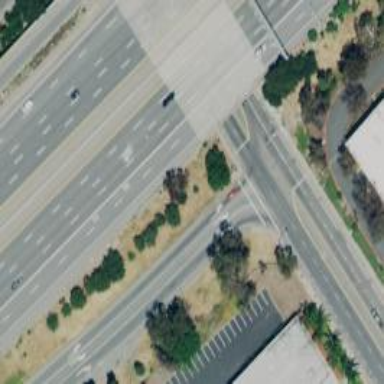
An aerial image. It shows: Solid stop line on the road.